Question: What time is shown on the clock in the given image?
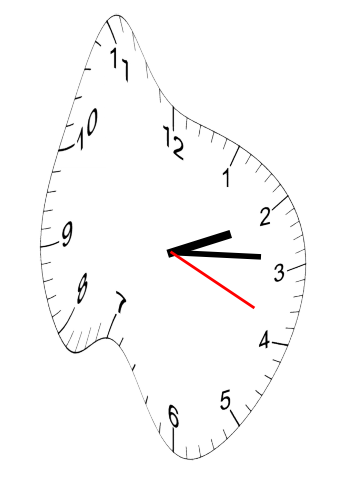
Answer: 02:14:19